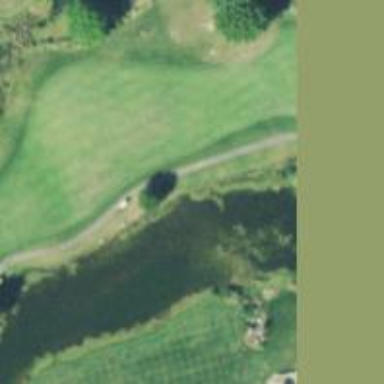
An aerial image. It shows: Service road used as golf cart path.